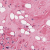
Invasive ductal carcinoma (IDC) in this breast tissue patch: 0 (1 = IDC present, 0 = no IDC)